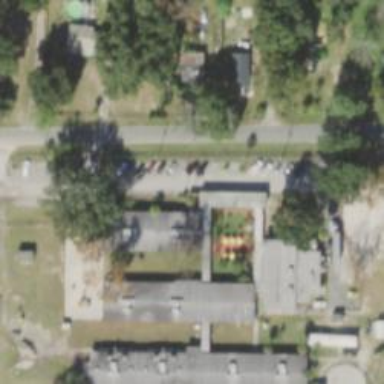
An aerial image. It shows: School.